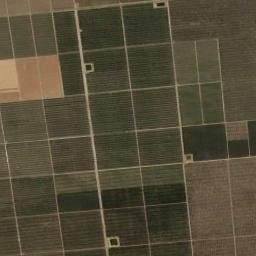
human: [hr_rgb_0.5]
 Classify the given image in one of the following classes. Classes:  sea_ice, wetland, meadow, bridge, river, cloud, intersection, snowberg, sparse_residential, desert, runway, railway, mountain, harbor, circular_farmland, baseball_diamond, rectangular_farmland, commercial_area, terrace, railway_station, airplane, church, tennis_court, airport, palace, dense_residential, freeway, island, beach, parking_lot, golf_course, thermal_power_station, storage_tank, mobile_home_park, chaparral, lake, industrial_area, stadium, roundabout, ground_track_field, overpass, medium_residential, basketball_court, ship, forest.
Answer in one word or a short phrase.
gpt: rectangular_farmland